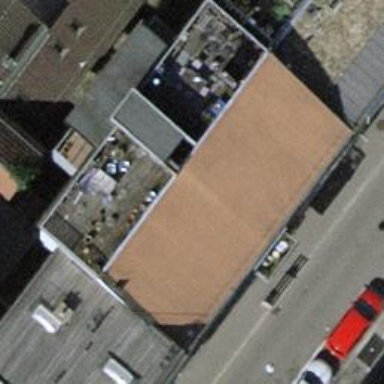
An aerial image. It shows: Building with tile roof.